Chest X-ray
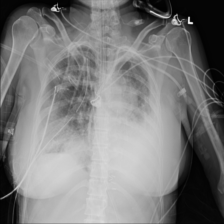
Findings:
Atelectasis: negative
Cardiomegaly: negative
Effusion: positive
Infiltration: negative
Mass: positive
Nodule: negative
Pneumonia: negative
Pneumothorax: negative
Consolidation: negative
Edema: negative
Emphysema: negative
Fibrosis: negative
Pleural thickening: negative
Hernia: negative